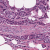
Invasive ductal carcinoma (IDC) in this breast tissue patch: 1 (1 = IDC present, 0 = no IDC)